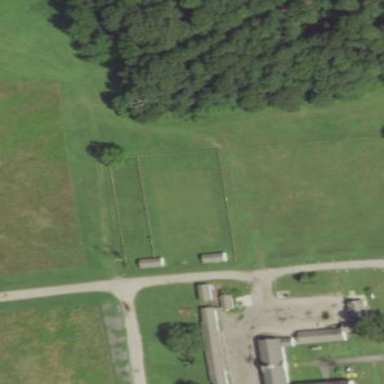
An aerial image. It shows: Paddock used for animal keeping.